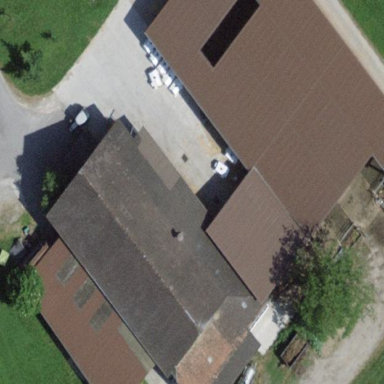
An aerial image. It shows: Farmyard area.